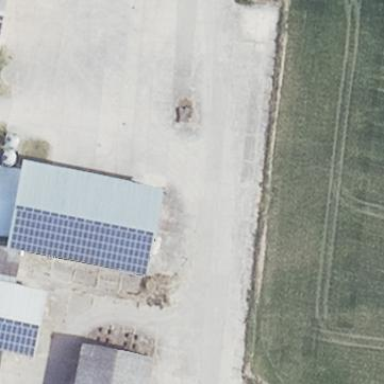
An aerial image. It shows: Building equipped with solar photovoltaic panel for generating electricity. The small installation is solar power generator.